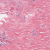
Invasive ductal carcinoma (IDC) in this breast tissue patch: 1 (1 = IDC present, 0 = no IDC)